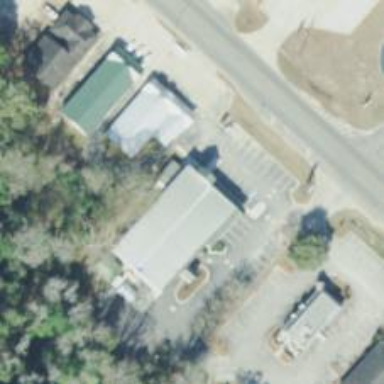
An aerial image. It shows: Pharmacy providing healthcare services.